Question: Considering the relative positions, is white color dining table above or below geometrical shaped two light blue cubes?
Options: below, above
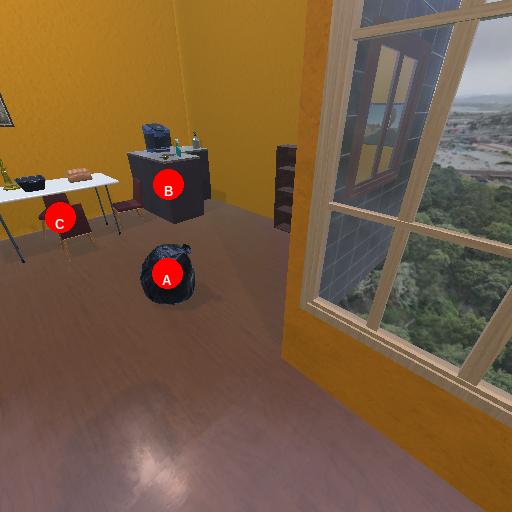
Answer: below